Field crop: tomato
Growth stage: 2
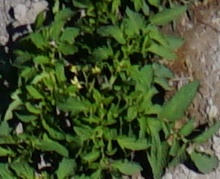
Species: tomato